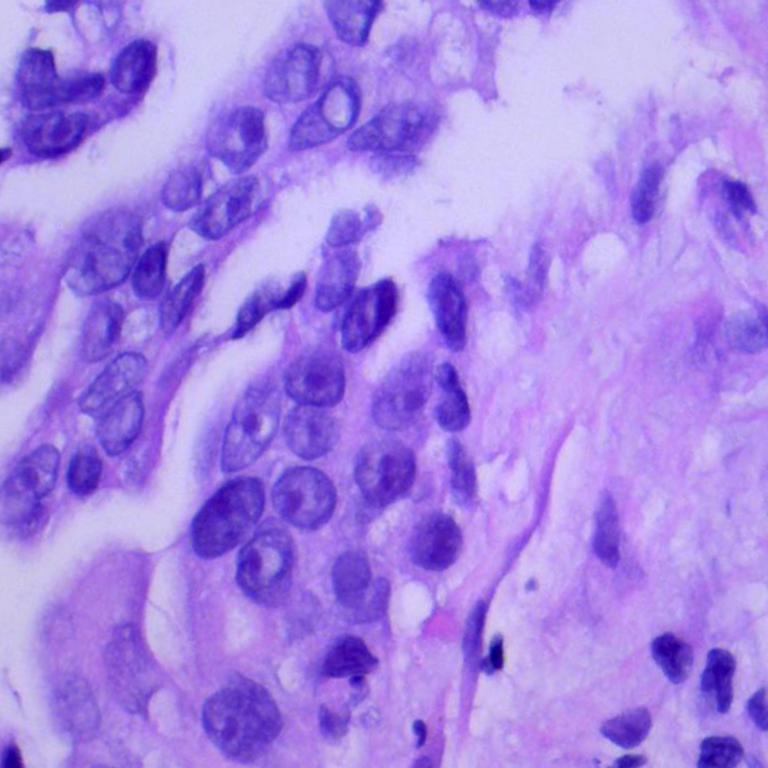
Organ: lung
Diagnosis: adenocarcinomas